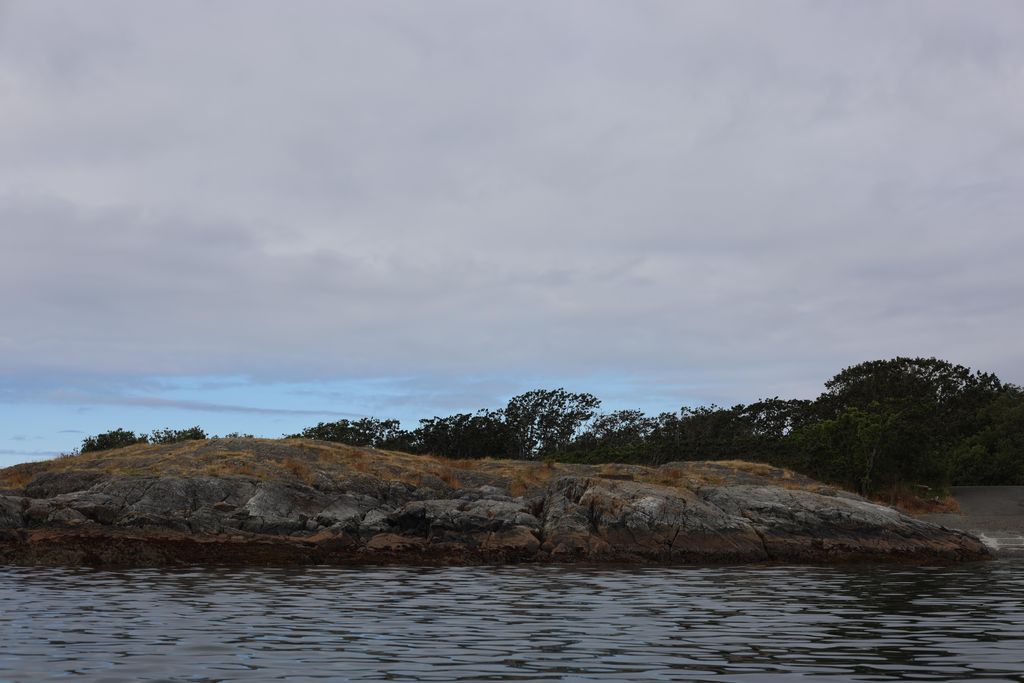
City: victoria